Question: I'm using 'drawRect:' in my UITableViewCell subclass for the rendering performance when scrolling; everything on the cell (text and graphics) is rendered in 'drawRect:'. On the new iPad's retina display, the cell appears very blurry.
For comparison, here is a screenshot with showing both the cells (on the top) and another equally sized image on the bottom. The difference between the quality of the bottom image and of the cells is stark.

This is on a physical device, not the simulator. I've verified that the 'UIImage' instances I'm using have a scale of '2'; the user's avatar images are being loaded from the web, so it's not an issue of an '@2x' suffix. The "Awesome" image is the same asset loaded from the main bundle. Further, the text itself is blurry.
I've tried different options of antialiasing to no effect. I've also tried setting the 'contentScaleFactor' of my view and the 'contentScale' of my view's layer to '[[UIScreen mainScreen] scale]' but it doesn't help either.
Any suggestions?
## Edit:
Here's a snippet of the 'drawRect:' method responsible for rendering the user avatar. '_avatar' is an instance variable and 'addRoundedRectToPath()' just clips a corner radius of 5 points off of the context's path.
'''
{
CGContextSaveGState(context);
addRoundedRectToPath(context, avatarFrame, 5, 5);
CGContextClip(context);
[_avatar drawInRect:avatarFrame];
CGContextRestoreGState(context);
}
'''
The text of the comment is rendered in a similar way:
'''
[[UIColor whiteColor] set];
[_body drawInRect:textRect withFont:kPXCompositePhotoCommentCellBodyFont];
'''
I'm deploying to iOS 5.0 with a 5.1 base SDK using Xcode 4.3.2.
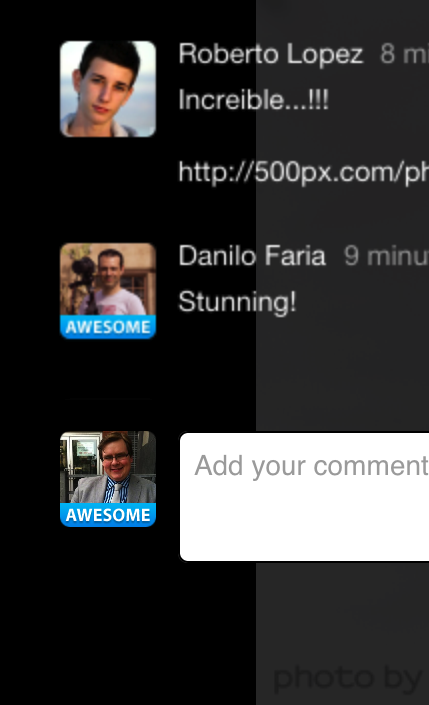
Answer: Have you set the view's layer to want rasterization? This is an opt in thing, and sometimes it's used as a trick to speed up cell performance. But improperly used it can result in ugly layers.